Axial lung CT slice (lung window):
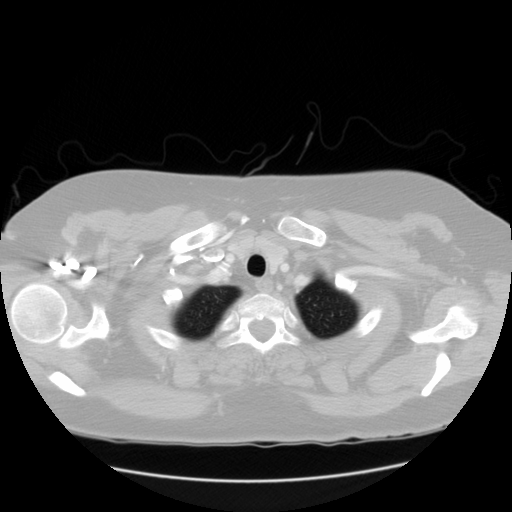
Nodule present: no